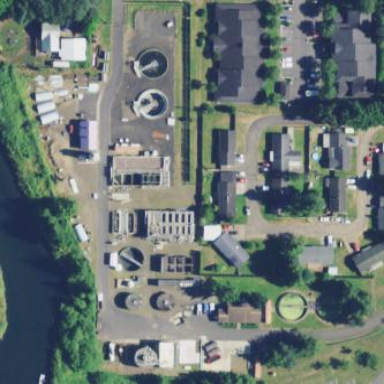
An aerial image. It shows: Wastewater plant.